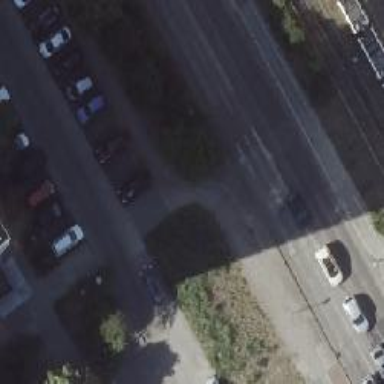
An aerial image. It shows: Path with asphalt cycleway and concrete footway.